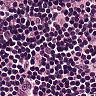
Metastatic tissue present: no